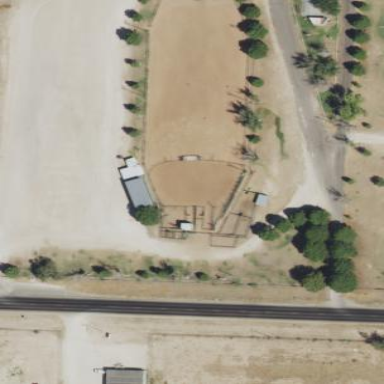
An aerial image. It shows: Equestrian pitch for leisure land use.